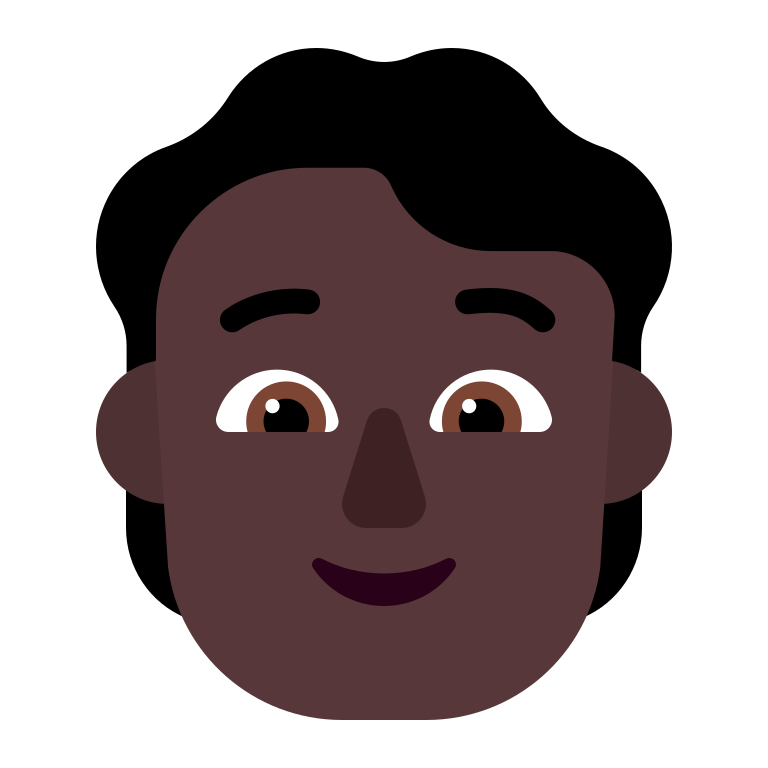
person flat dark